Question: I am trying to create an SVG where black or white squares are overlayed on an image using various blend modes. I'm using a filter with an feImage primitive for the picture, making it partially transparent with feColorMatrix, and blending it with the square with feBlend. The 'normal' blend mode works as I would expect it to, but 'multiply' does not. Here's what I'm getting:

<URL>
For multiplying with white (bottom-middle square), I expected it not to lighten the image at all, regardless of opacity, since multiplying with white is basically like multiplying by 1. For black (middle-top square), I expect it to darken the image according to its transparency. These are the things that happen when I play around in GIMP.
The SVG spec has the formulae for various blend modes here, if you're wondering (I can't post more than 2 links with my current reputation, sorry).
www.w3.org/TR/SVG/filters.html#feBlendElement
## What I think the problem is:
In my filter, I'm actually applying opacity to the 'feImage', not the 'SourceGraphic', simply because I couldn't figure out how to do it the other way around, despite much experimentation. Ideally it would be the squares that were partially transparent, and were then overlayed on the image. Setting 'in="SourceGraphic"' for the 'feColorMatrix' doesn't work right, nor does setting the 'opacity' attribute on the 'rect's themselves (they seem to blend with the default white svg background before blending with the image). I'm sure there's some simple solution, but I just can't find it.
Please tell me if anything's unclear. Any assistance is appreciated :)
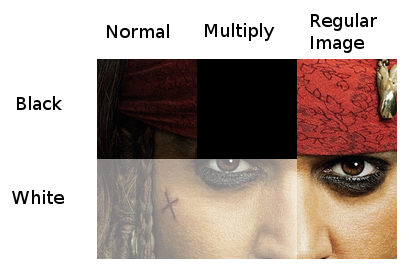
Answer: For the love of god, add explicit ins and results to your filters. Otherwise it's like trying to push spaghetti. This is what you're looking to do:
'''
<filter color-interpolation-filters="sRGB" x="-1.0" y="-1.0" width="3.0"
xmlns:xlink="http://www.w3.org/1999/xlink" xlink:type="simple"
xlink:actuate="onLoad" height="3.0"
xlink:show="other" id="blend-square-multiply">
<feImage result="raw photo" x="0" y="0" width="522" height="530"
xlink:href="http://wallpapersus.com/wallpapers/2012/11/Pirates-Of-The-Caribbean-On-Stranger-Tides-05-2048x2048.jpg"/>
<feComposite result="photo clip" in="raw photo" in2="SourceGraphic" operator="in"/>
<feColorMatrix in="SourceGraphic" values="1 0 0 0 0 0 1 0 0 0 0 0 1 0 0 0 0 0 .5 0" type="matrix" result="color-trans"/>
<feBlend mode="multiply" in="photo clip" in2="color-trans"/>
</filter>
'''
Fiddle with some edits to make it clear what I was editing: <URL>